Question: This is the expansion diagram of a second-order Rubik's Cube. Given the initial state, you can perform 18 standard operations. Find the minimum number of steps to make the Rubik's Cube reach the restored state. The goal is to restore the cube to its original state, with green on the front face, white on the top, and yellow on the bottom, disregarding isomorphic configurations.
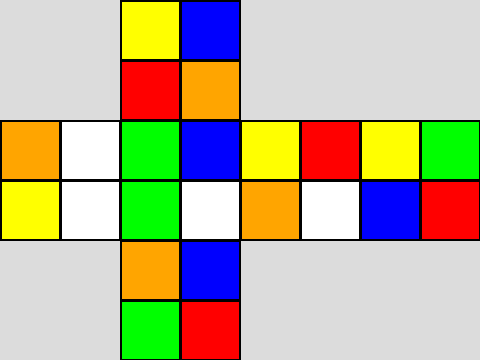
Answer: 5